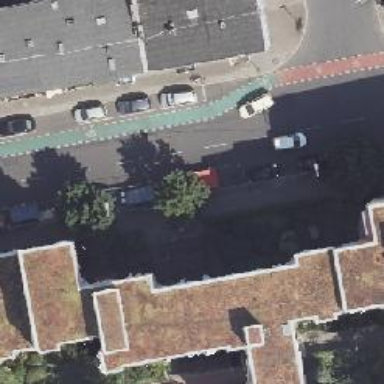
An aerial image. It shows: Urban tree with broadleaved deciduous leaves.